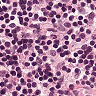
Metastatic tissue present: no